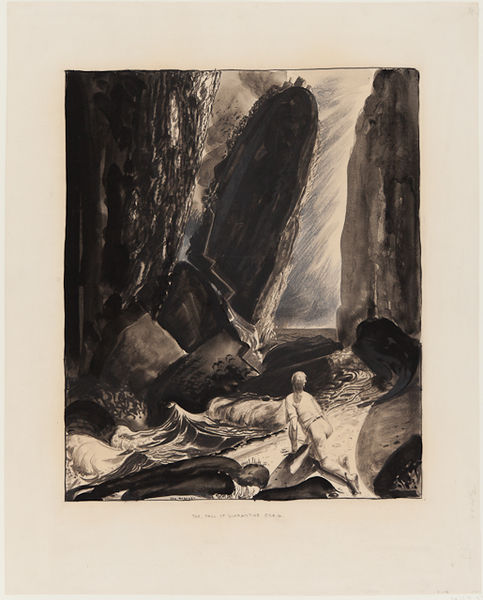
Titel: The Fall of Quarantine Crag
Künstler: George Wesley Bellows
Standort: Amherst (Massachusetts, USA)
Institution: Mead Art Museum, Amherst College
Schlagwörter: blau, felsen, mann, meer, schatten, wasser, weiß, fluss, mädchen, ufer, frau, grau, licht, schwarz, zeichnung, mensch, steine, bach, boot, grafik, schlucht, sturm, junge, regen